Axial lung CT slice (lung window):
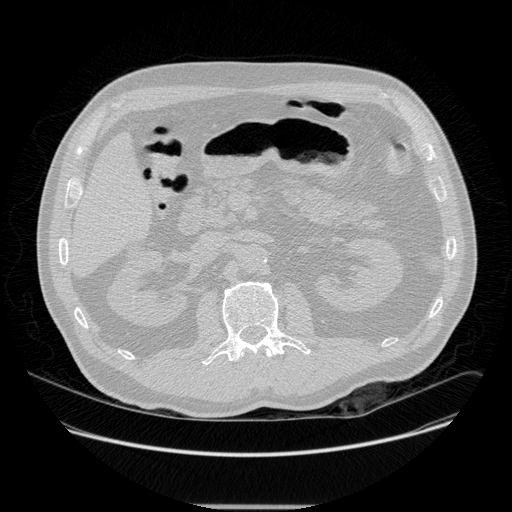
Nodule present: no